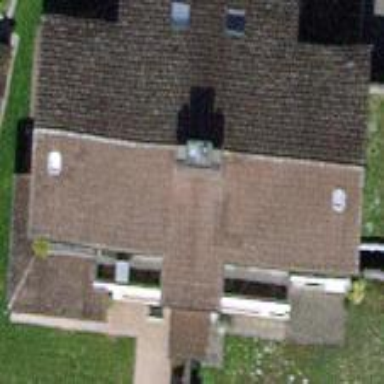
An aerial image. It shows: Building with gabled roof. The roof is brown in color and oriented across the building.